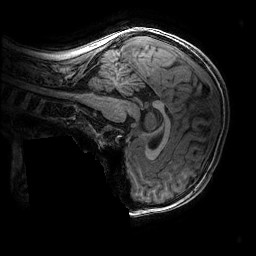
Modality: T1w
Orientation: sagittal
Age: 12
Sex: male
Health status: ill
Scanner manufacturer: ge
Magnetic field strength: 3 T
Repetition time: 0.007664 s
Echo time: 0.00342 s